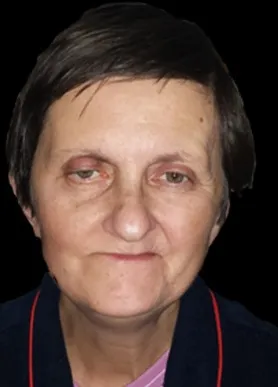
Magnetic resonance T1WI contrast enhanced images and photograph show treatment results in a 54-year old woman with facial nerve paresis after a subtotal resection of a vestibular schwannoma. Then, revision surgery was performed, via a retrosigmoid approach with facial neurorrhaphy; 11 months later,. Coronal.
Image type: medical_photograph (oral_photograph)